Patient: sex F, age 48
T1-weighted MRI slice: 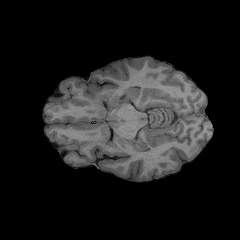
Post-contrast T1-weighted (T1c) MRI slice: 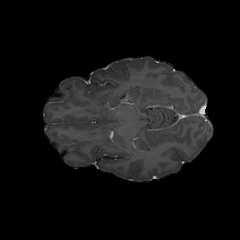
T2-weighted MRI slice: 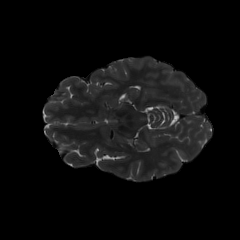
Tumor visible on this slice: yes
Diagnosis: Astrocytoma, IDH-mutant
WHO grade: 3